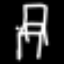
Label: chair